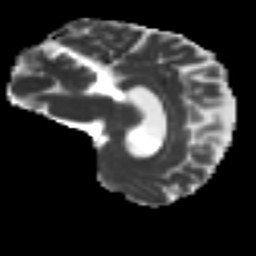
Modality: MD
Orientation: sagittal
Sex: female
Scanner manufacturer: ge
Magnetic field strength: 3 T
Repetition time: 7 s
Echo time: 0.08 s